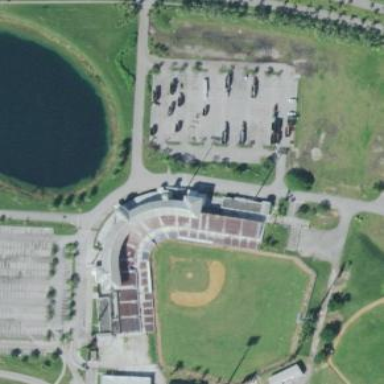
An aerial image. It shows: Baseball stadium for leisure land sports.